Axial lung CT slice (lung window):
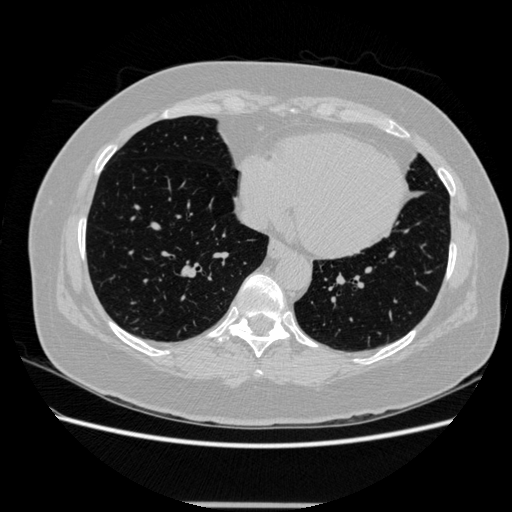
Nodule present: no